Interaction volume radius: 5 \u00c5
Interaction volume height: 45 \u00c5
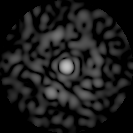
Disorder parameter: 0.8584